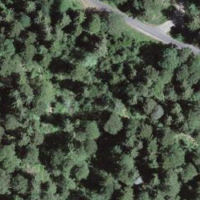
EUNIS habitat code: 44
Species observed at this site:
Cardamine heptaphylla